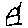
Label: house